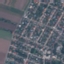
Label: Residential